Interaction volume radius: 5 \u00c5
Interaction volume height: 10 \u00c5
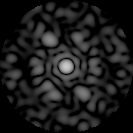
Disorder parameter: 0.7623